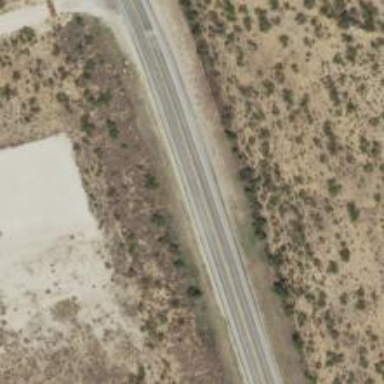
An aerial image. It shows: Secondary road.